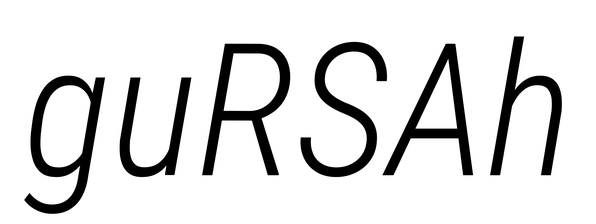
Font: Roboto-Italic_Condensed_Light_Italic